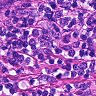
Metastatic tissue present: no